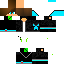
A male human skin with dark skin, wearing brown long hair dressed in a blue hoodie and black pants, featuring a closed mouth.